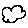
Label: cloud